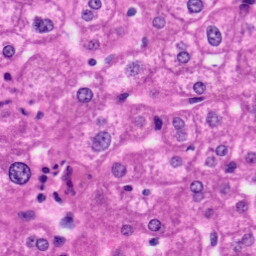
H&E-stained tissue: Liver